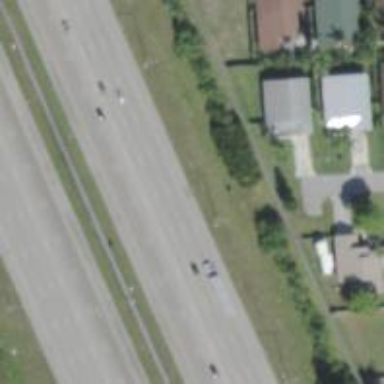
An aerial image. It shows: Asphalt motorway.